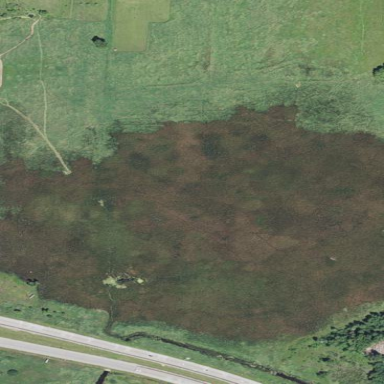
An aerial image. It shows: Marsh wetland.